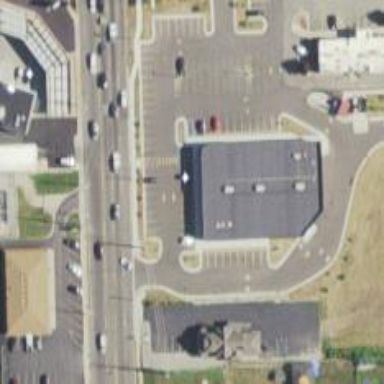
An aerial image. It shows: Pharmacy providing healthcare services.